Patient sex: F
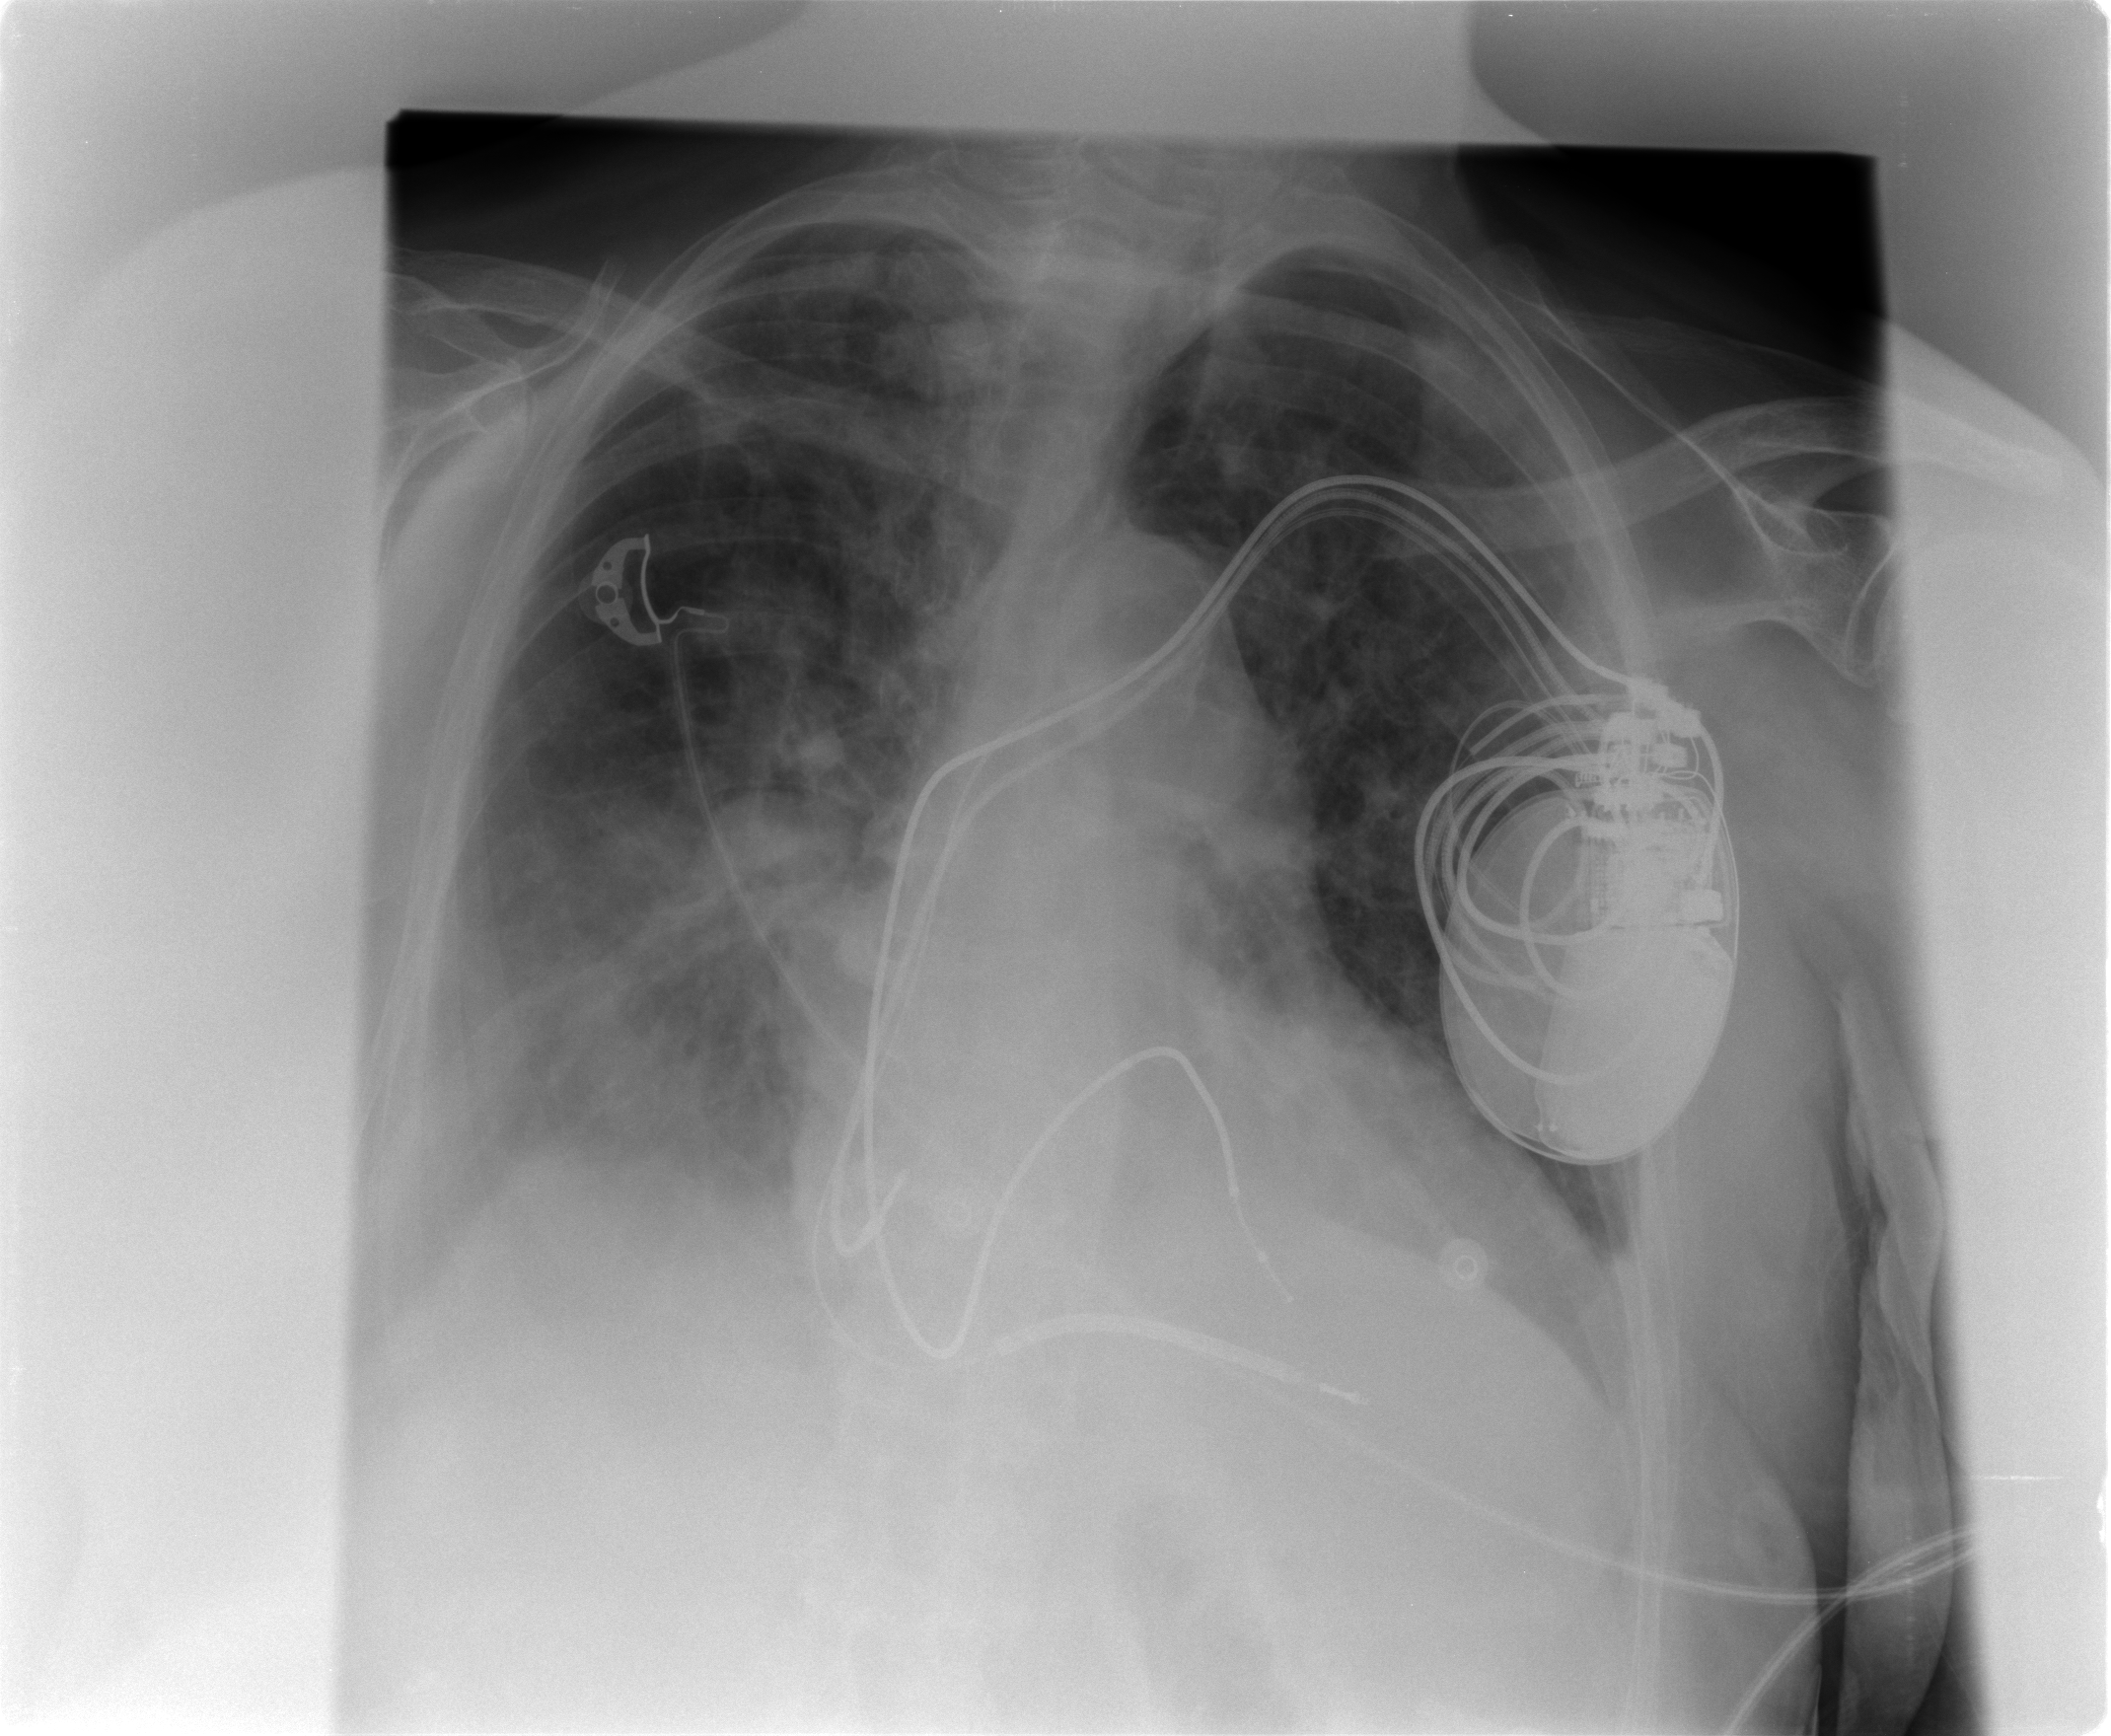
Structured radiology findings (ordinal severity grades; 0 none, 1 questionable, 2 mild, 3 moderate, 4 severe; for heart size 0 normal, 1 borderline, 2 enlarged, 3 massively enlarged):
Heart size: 2
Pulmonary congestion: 3
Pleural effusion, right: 2
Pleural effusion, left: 1
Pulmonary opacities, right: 2
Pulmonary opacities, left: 0
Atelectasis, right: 2
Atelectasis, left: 2